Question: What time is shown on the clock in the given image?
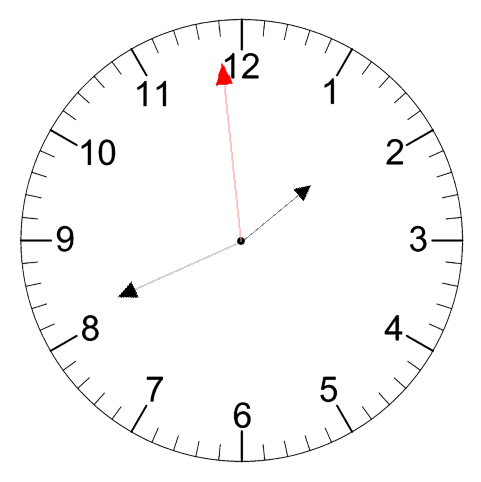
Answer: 01:40:59